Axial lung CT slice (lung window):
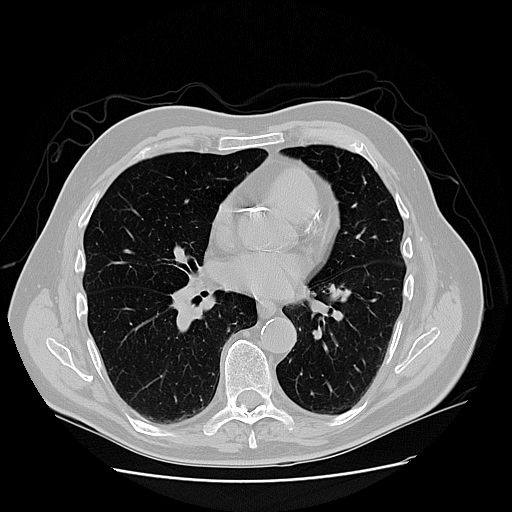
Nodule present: no